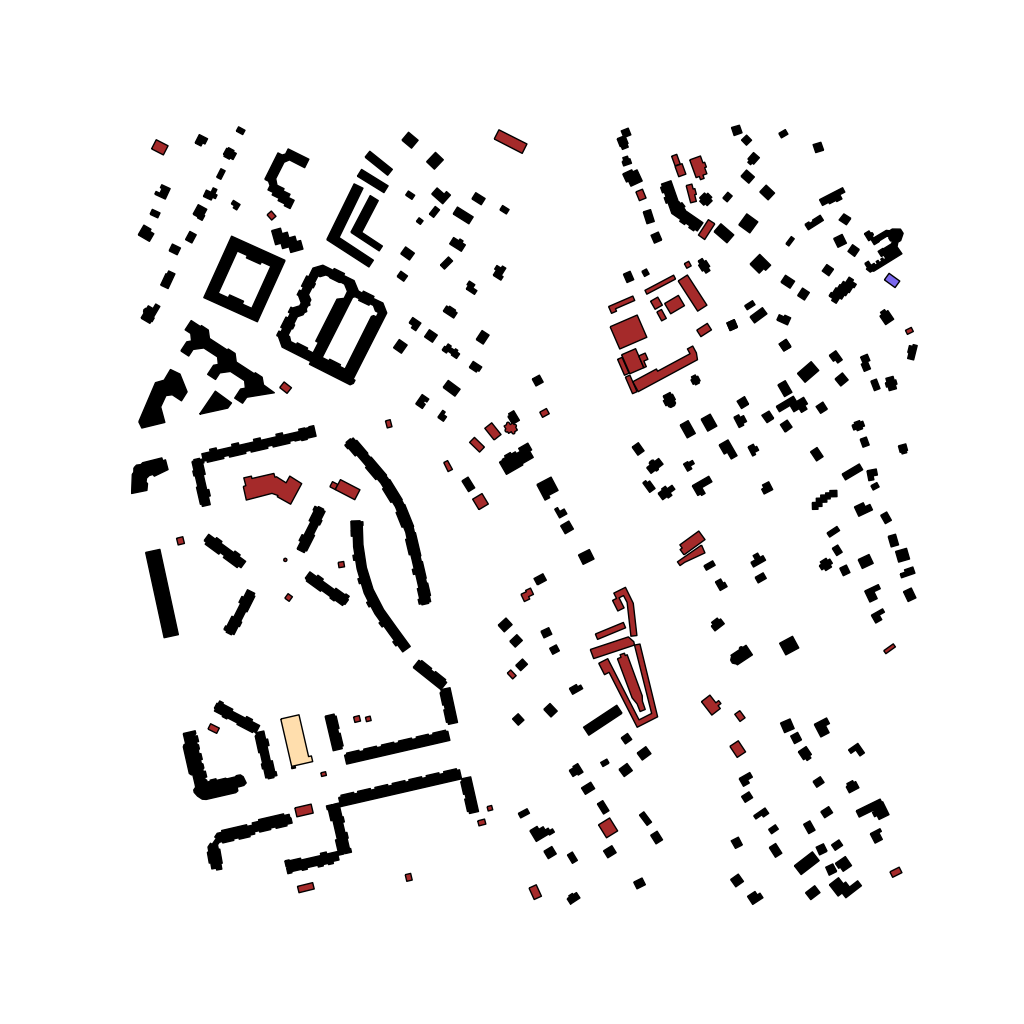
Tags: overhead vector_map, industrial, recreation, residential, special, transport, historical, modern, high_rise, individual_rise, low_rise, medium_rise, density_1, Building, Facility, Resto, Supermkt, 1.0 km²